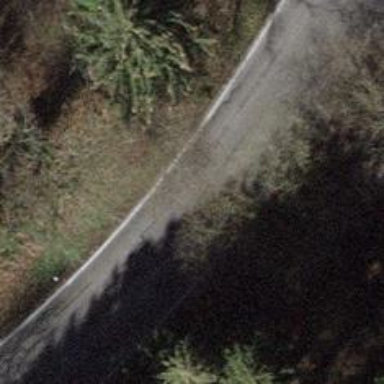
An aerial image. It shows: Tertiary road.